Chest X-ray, PA view. Patient: 40 years old, sex F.
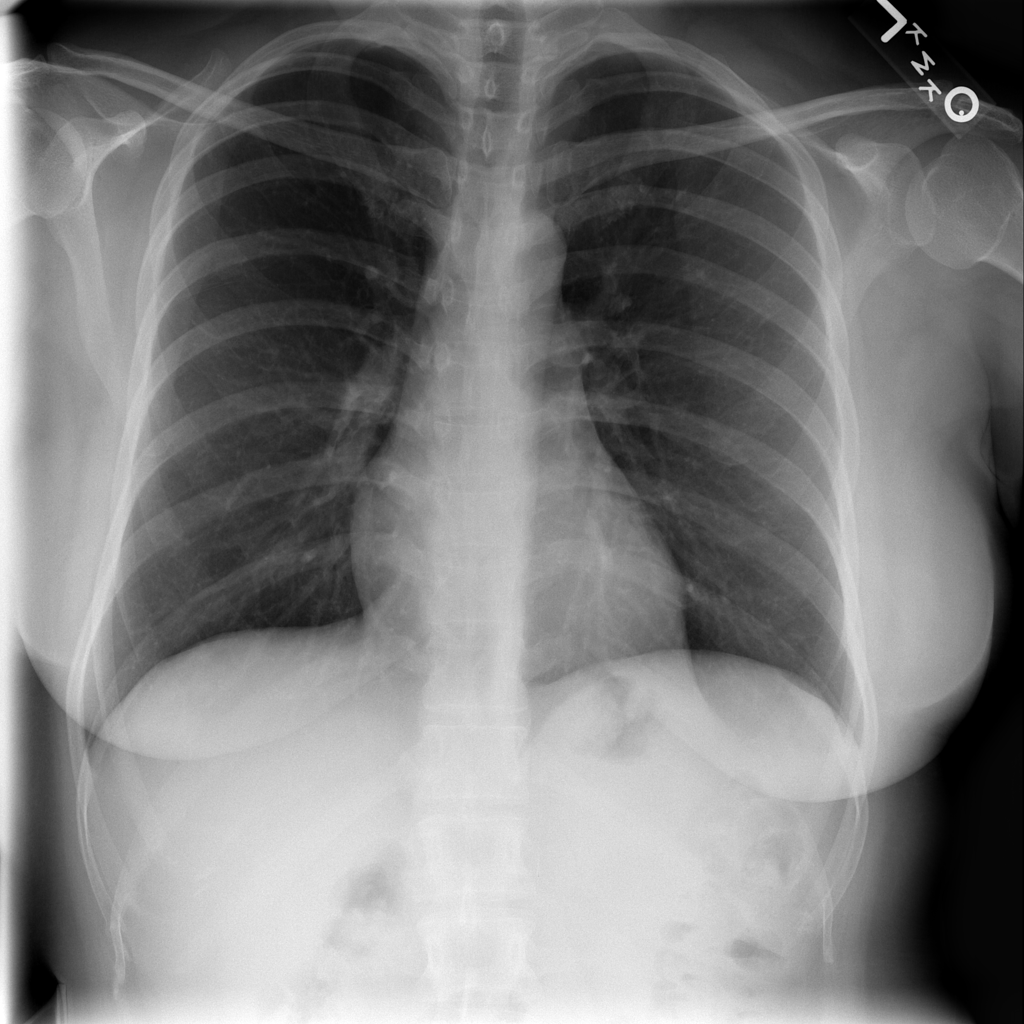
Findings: No Finding